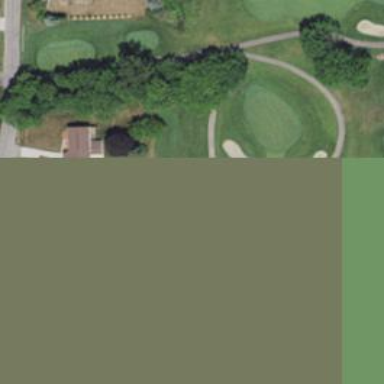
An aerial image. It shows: Service road designated as golf cart path.